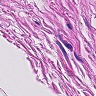
Metastatic tissue present: no